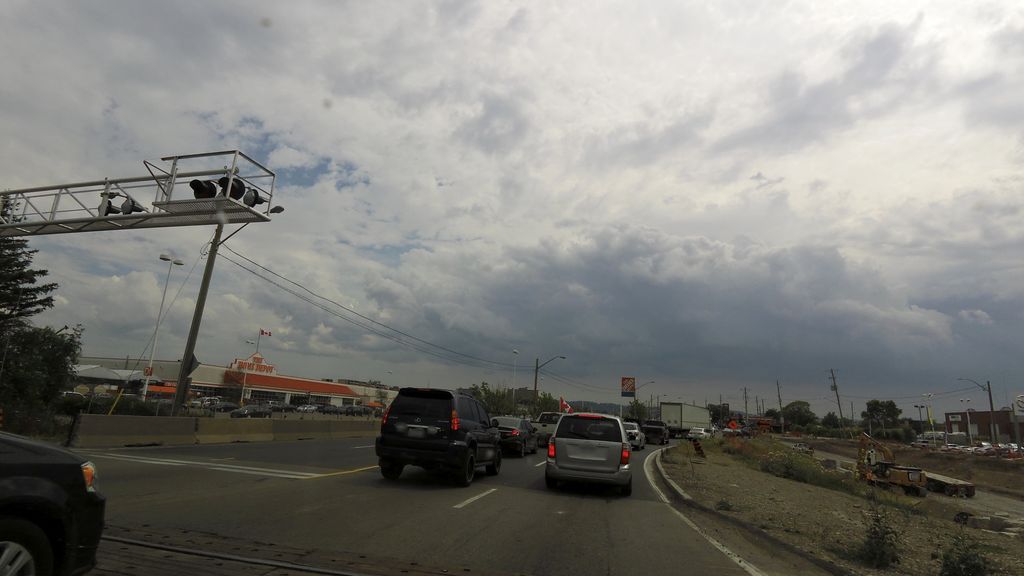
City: hamilton